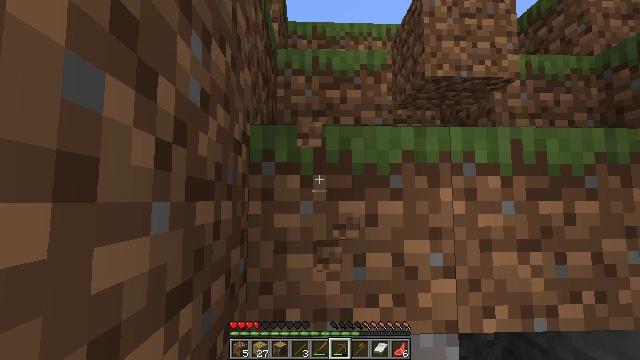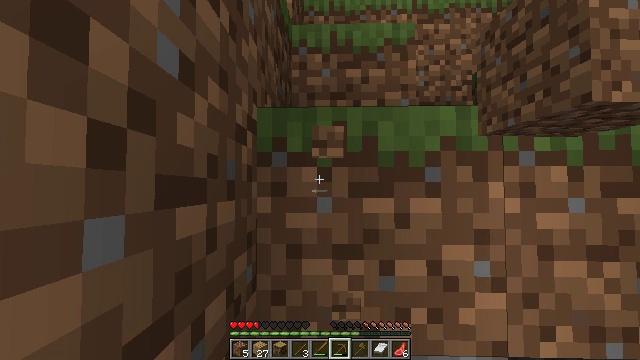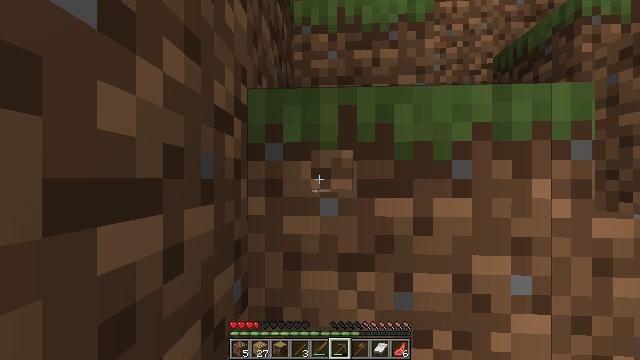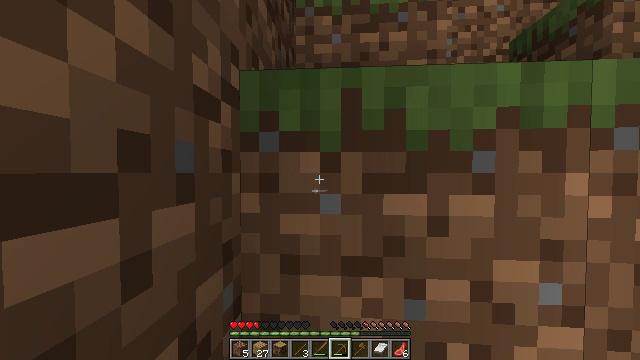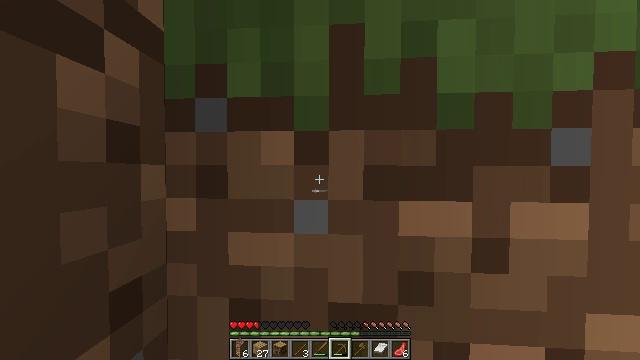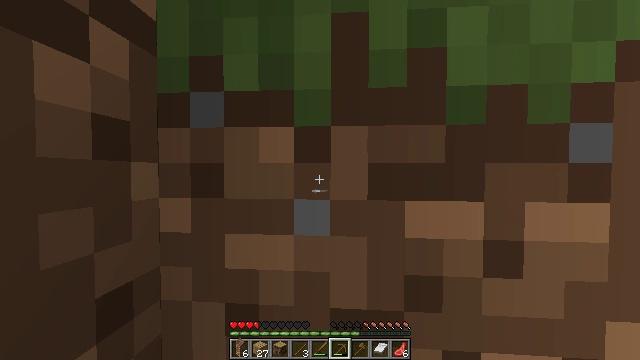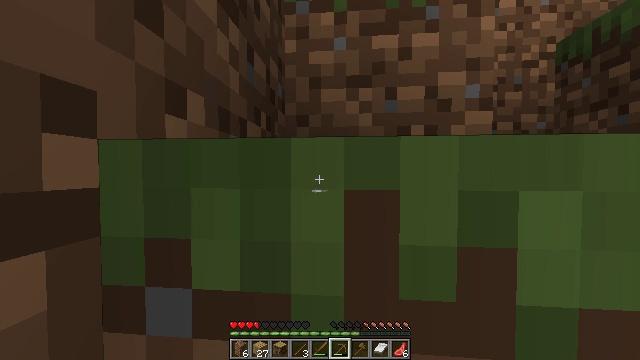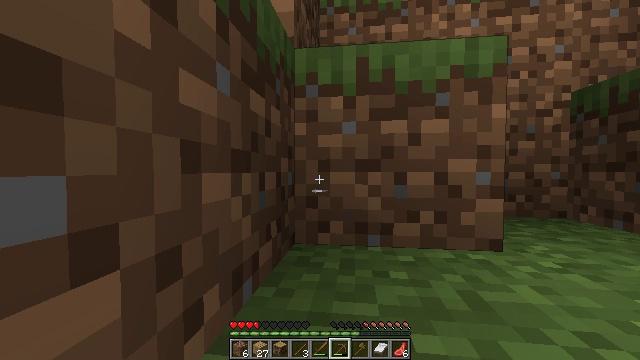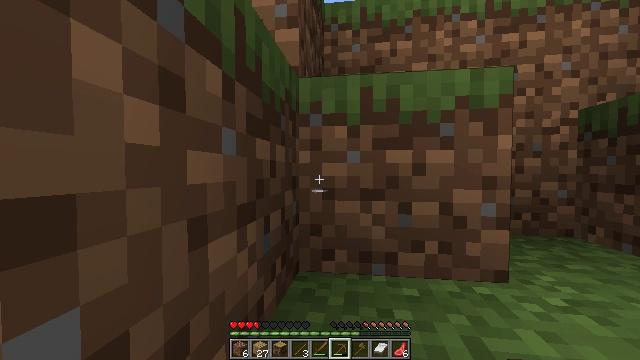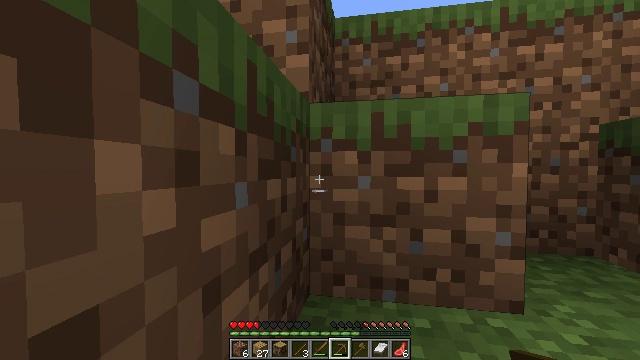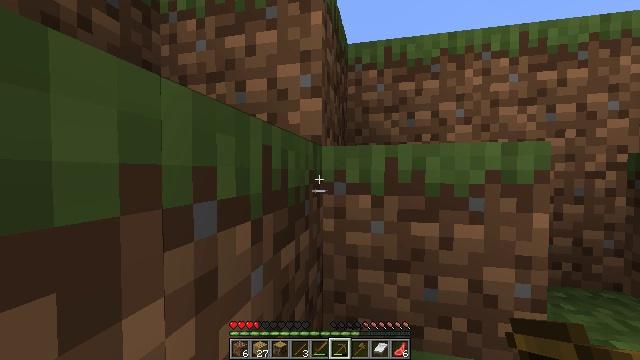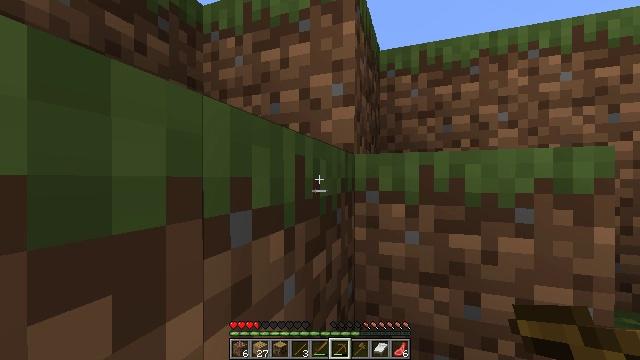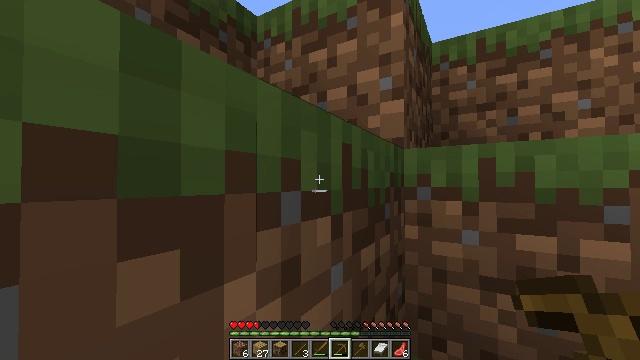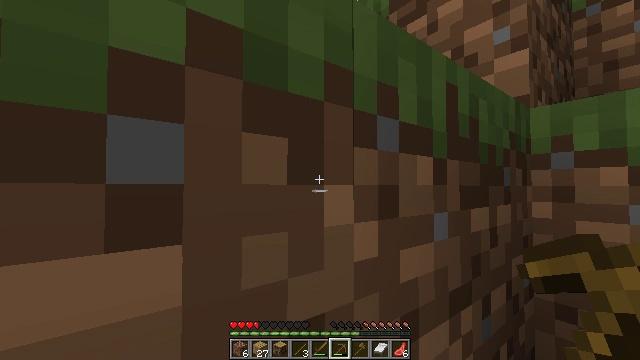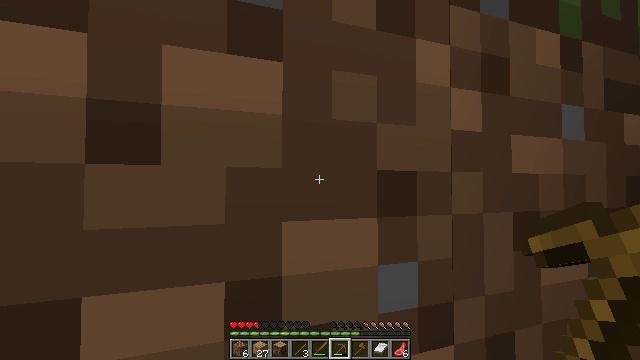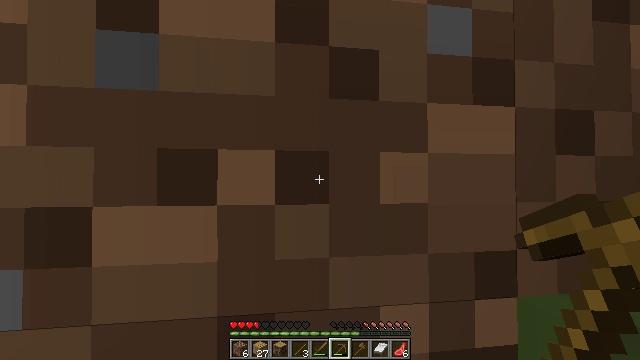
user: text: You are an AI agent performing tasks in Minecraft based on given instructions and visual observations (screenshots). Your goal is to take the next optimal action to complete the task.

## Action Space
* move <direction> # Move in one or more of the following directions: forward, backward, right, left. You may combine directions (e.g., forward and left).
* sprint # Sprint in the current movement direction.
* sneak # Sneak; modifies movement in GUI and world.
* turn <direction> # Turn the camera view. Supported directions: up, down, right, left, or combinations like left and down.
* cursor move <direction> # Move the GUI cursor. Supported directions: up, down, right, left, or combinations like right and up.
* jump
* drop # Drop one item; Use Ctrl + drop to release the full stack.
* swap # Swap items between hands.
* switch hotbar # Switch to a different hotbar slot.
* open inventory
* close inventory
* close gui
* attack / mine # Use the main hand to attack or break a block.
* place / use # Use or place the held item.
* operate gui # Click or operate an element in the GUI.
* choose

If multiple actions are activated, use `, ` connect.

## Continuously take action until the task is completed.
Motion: motion action
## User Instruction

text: Harvest grass block to clear the area.
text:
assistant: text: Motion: move forward, turn left and down
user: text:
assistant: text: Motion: move forward, turn left and down
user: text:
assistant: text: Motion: move forward, turn left and down
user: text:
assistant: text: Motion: move forward
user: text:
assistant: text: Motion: move forward
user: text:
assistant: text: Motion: move forward, jump
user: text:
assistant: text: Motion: move forward, turn left, jump
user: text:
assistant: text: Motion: move forward, jump
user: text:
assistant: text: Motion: move forward, turn left
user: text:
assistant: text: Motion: move forward, turn left
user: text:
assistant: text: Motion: move forward, turn left and up
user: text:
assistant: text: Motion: turn left and up
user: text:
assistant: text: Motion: turn left
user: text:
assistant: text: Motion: turn left
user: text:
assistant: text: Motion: turn left
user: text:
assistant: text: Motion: turn left and down
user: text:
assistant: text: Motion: turn left
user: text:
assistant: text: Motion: turn left
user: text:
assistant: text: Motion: turn left
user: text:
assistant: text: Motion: turn left and down
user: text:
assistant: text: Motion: turn left and down
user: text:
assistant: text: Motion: turn left
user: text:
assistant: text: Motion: turn left
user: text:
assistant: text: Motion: turn left and down
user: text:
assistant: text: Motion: turn left
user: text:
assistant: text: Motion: turn left
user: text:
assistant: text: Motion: turn left and down
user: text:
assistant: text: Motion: turn left and down
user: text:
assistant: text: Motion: no_op
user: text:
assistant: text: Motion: no_op